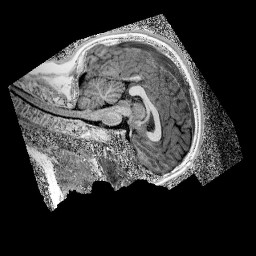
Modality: UNIT1_denoised
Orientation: sagittal
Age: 11
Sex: male
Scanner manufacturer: siemens
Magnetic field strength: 3 T
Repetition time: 4 s
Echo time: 0.00299 s